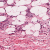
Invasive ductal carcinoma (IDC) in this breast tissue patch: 1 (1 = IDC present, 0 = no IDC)